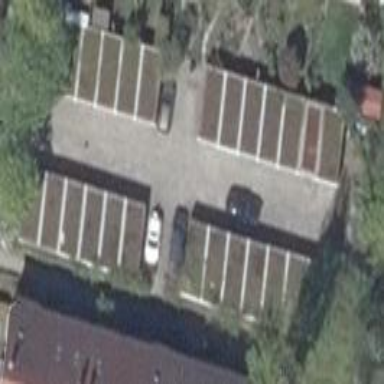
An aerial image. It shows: Area designated for garages.